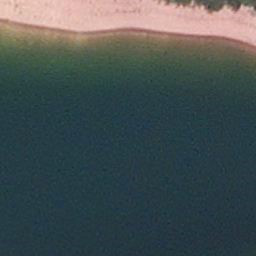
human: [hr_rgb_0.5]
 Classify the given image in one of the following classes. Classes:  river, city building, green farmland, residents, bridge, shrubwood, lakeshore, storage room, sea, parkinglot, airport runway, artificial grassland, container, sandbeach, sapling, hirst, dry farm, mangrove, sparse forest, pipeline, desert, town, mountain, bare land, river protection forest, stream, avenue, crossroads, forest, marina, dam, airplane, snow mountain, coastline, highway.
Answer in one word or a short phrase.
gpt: lakeshore